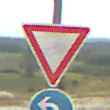
Verkehrszeichen: VorfahrtGewaehren
Zusatzzeichen unten: VorgeschriebeneFahrtrichtungLinks
Umgebung: Outdoor, Beach
Tageszeit: MorningAfternoon
Wetter: PartlyCloudy
Licht: Natural
Jahreszeit: NotSpecified
Kontrast: HighContrast